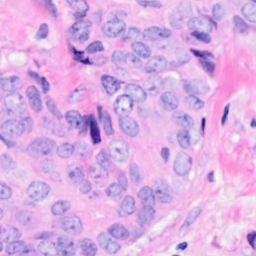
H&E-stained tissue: Breast